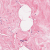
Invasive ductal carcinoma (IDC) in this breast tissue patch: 0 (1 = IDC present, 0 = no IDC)